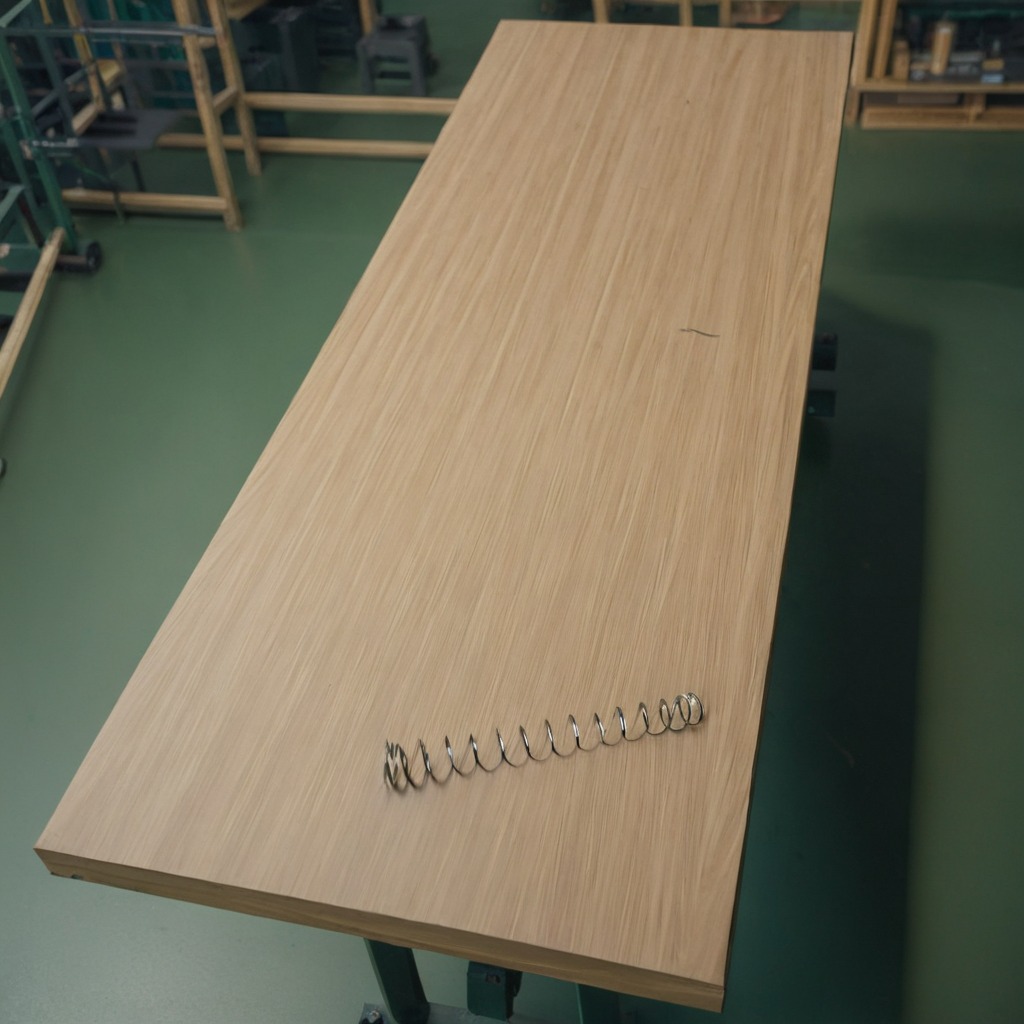
A coiled metal spring is lying on the workbench inside a coastal fishing gear workshop.